Interaction volume radius: 5 \u00c5
Interaction volume height: 25 \u00c5
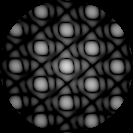
Disorder parameter: 0.004707